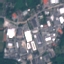
Land use / land cover class: Industrial